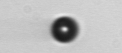
Label: bead